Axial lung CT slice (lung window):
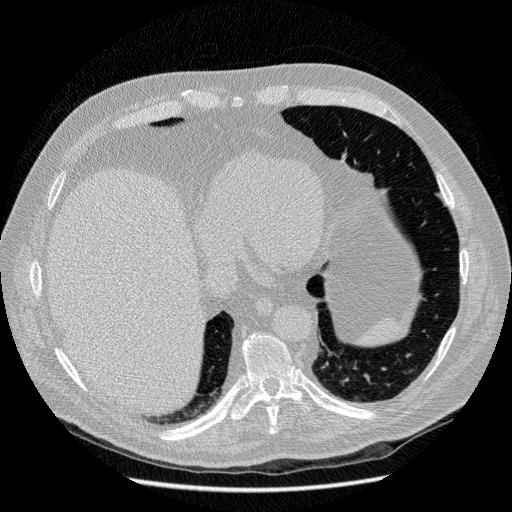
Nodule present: no